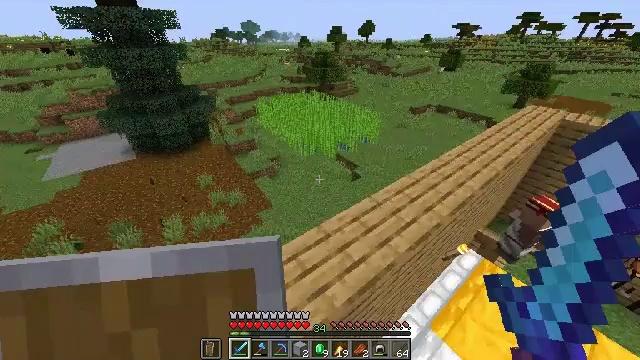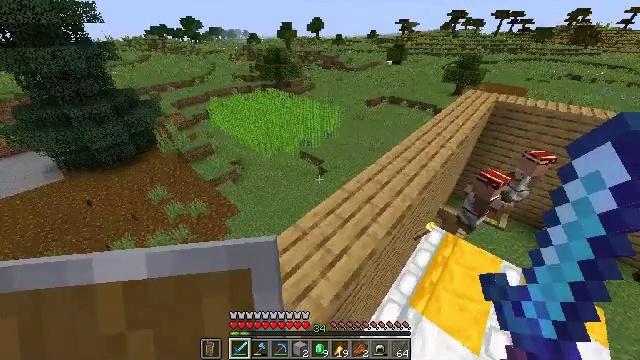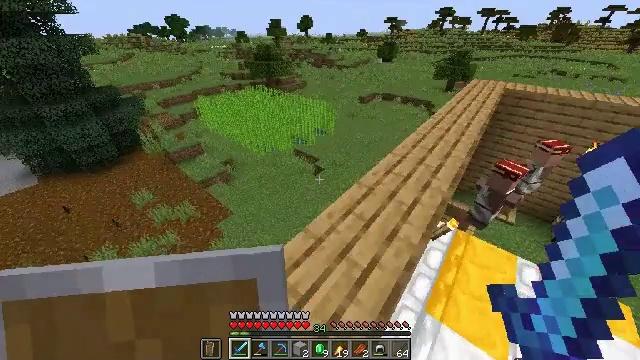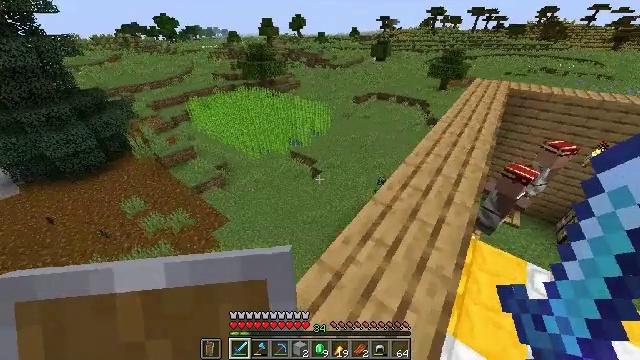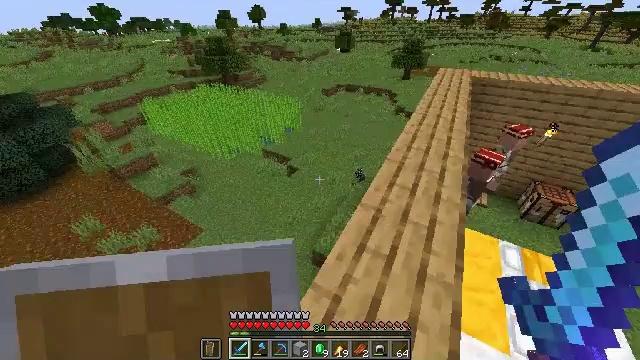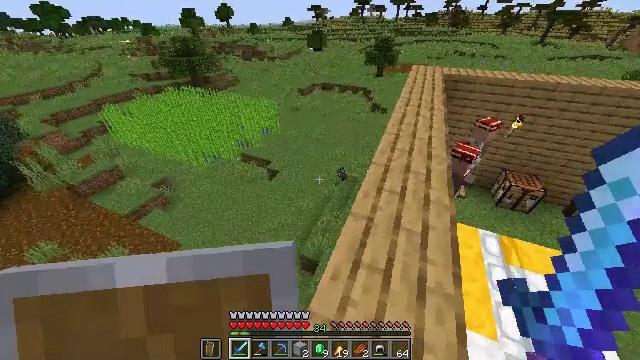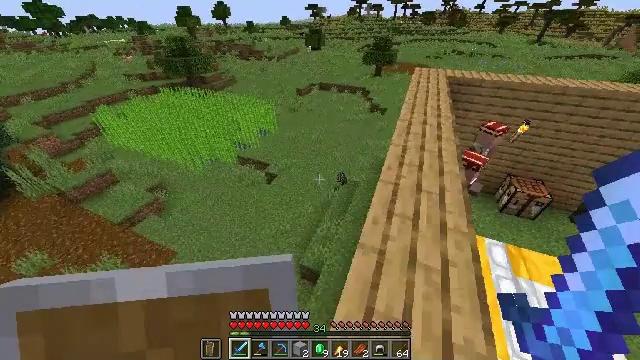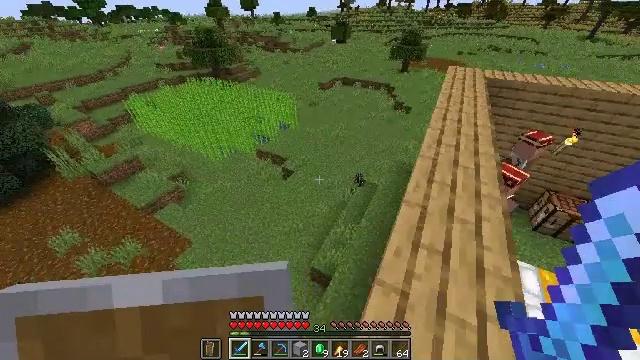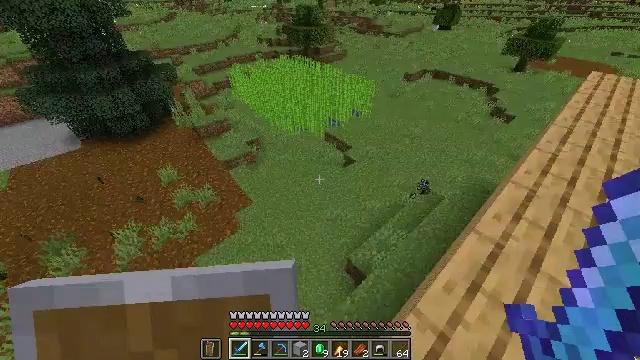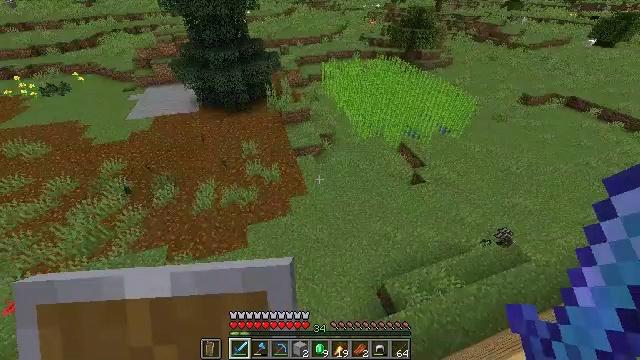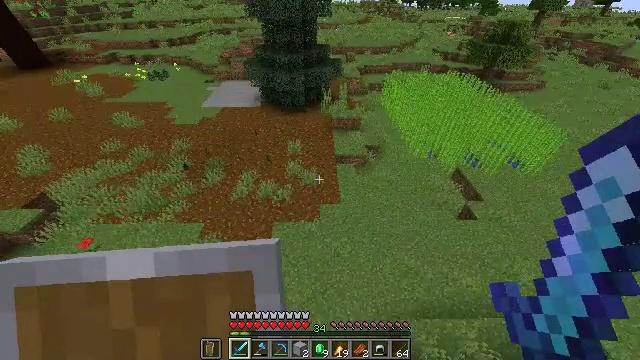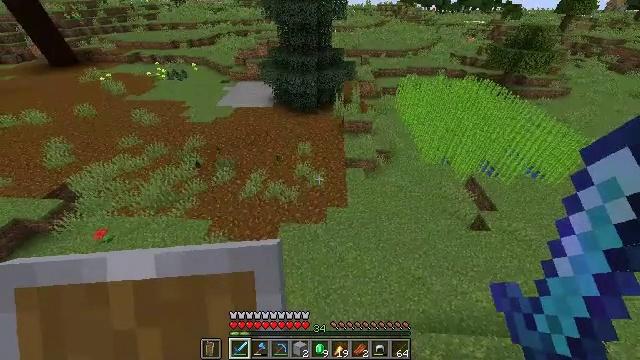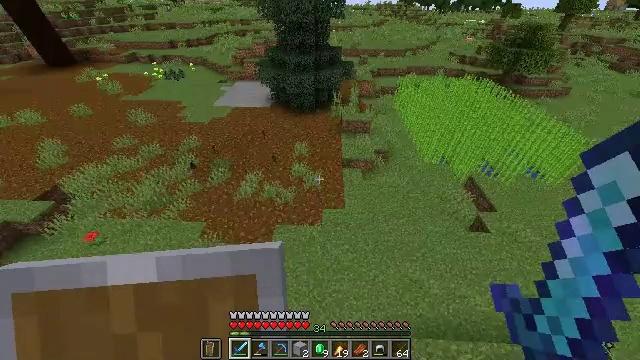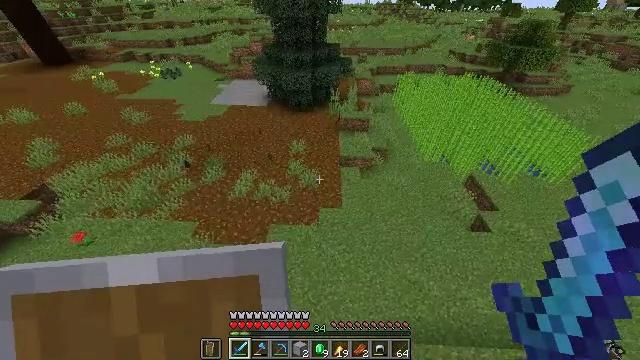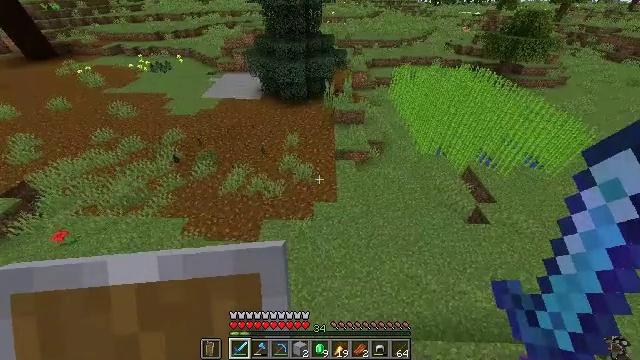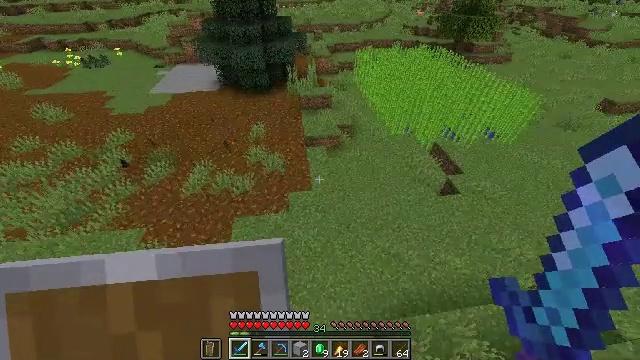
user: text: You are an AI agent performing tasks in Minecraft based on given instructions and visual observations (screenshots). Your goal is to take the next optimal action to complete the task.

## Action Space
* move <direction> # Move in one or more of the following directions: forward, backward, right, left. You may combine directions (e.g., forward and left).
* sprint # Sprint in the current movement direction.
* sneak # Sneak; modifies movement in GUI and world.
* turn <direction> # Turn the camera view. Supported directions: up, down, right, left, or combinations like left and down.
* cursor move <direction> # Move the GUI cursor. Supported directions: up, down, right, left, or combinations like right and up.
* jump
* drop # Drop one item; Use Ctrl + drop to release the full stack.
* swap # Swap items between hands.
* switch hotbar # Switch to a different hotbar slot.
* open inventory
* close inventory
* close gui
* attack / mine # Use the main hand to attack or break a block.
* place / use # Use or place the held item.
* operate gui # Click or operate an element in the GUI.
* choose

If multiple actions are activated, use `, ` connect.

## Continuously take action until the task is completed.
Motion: motion action
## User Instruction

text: Remove a shield from the inventory.
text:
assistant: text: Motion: move forward, sprint, turn right, jump
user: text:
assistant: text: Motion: move forward, sprint, turn right
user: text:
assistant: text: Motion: move forward, sprint, turn right
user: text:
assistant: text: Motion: move forward, sprint, turn right and down
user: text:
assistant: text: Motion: move forward, sprint, turn right
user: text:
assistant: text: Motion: move forward, sprint
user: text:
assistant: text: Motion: move forward, sprint, turn left and down
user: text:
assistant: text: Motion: move forward and move right, sprint, turn left and down
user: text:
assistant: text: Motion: move forward and move right, sprint, turn left
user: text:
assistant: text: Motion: move forward and move right, sprint, turn left and up
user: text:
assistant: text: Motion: move forward and move right, sprint, turn left
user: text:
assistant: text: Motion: move forward and move right, sprint
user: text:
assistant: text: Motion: move forward, sprint
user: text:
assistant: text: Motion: move forward, sprint, turn right and down
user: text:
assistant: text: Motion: move forward, sprint, turn right and down
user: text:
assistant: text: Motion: move forward, sprint, turn right and down
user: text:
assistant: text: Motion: move forward, turn right and up
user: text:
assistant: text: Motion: turn right and up
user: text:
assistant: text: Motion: turn right and up
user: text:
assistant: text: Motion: turn left and up
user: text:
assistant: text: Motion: no_op
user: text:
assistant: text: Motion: move forward
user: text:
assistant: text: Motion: move forward, turn left and up
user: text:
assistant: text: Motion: move forward and move left, turn up
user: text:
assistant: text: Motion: move forward and move left, turn right and up
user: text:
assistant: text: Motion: move forward and move left, turn right and up
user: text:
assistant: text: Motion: move forward and move left, turn right and up
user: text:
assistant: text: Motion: move forward
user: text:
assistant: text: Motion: move forward, turn right and up
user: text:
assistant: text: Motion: turn right and up